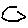
Label: hexagon